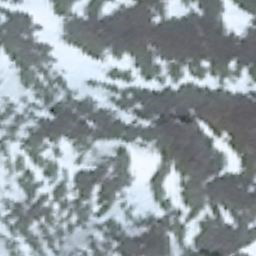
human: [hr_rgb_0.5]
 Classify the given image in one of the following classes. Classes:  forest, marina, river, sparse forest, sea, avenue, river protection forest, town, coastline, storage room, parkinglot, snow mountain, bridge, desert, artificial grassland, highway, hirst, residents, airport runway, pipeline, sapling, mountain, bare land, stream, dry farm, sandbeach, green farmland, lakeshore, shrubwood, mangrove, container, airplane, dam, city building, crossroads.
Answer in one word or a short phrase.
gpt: snow mountain